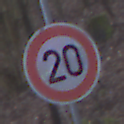
Verkehrszeichen: Geschwindigkeit20
Umgebung: Outdoor, Nature
Tageszeit: MorningAfternoon
Wetter: Overcast
Licht: Natural
Jahreszeit: Winter
Kontrast: LowContrast